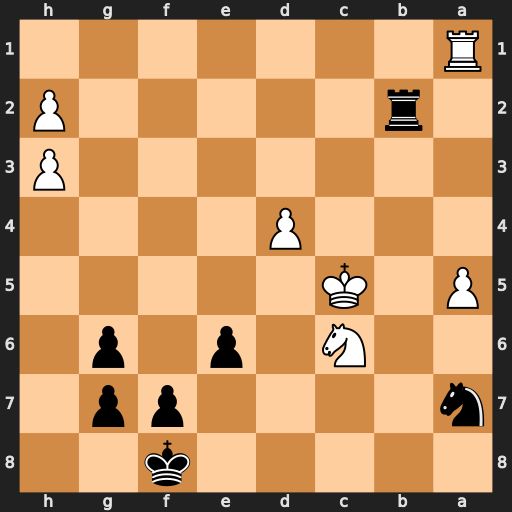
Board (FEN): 5k2/n4pp1/2N1p1p1/P1K5/3P4/7P/1r5P/R7
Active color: b
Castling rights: -
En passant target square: -
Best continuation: Rc2+ Kb6 Nxc6